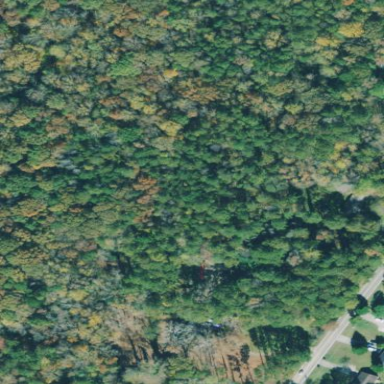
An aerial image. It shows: Serene woodland landscape.